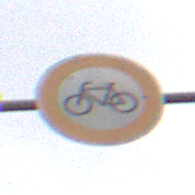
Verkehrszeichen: VerbotRadverkehr
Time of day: Midday
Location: Outdoor (RoadRail)
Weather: Overcast
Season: NotSpecified
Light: Natural